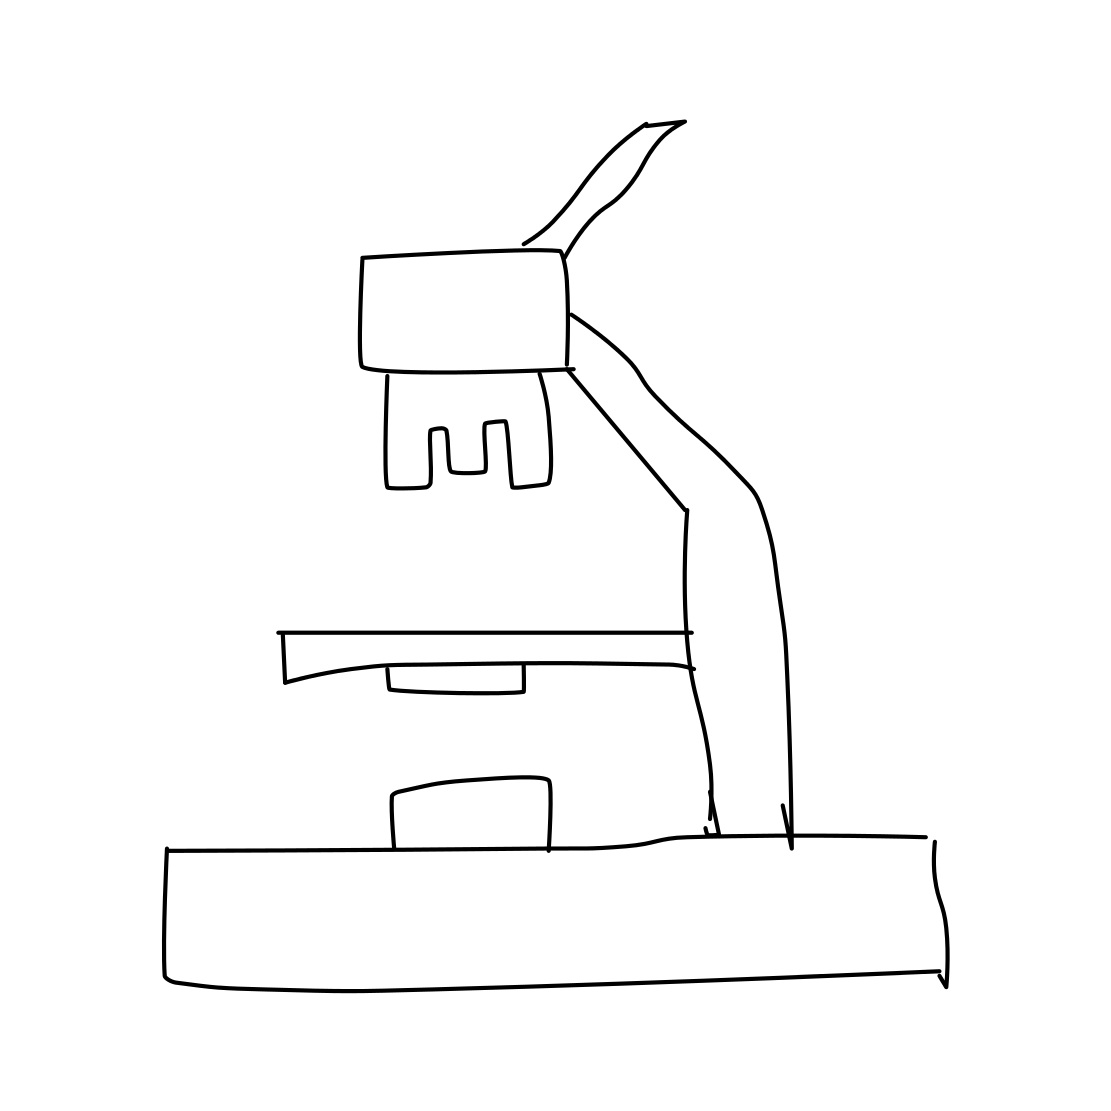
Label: microscope